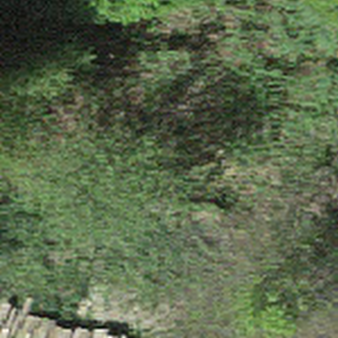
Label: other